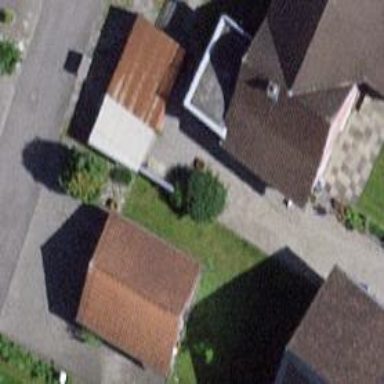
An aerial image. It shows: Garage building.